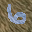
Label: 6